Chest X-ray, PA view. Patient: 35 years old, sex F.
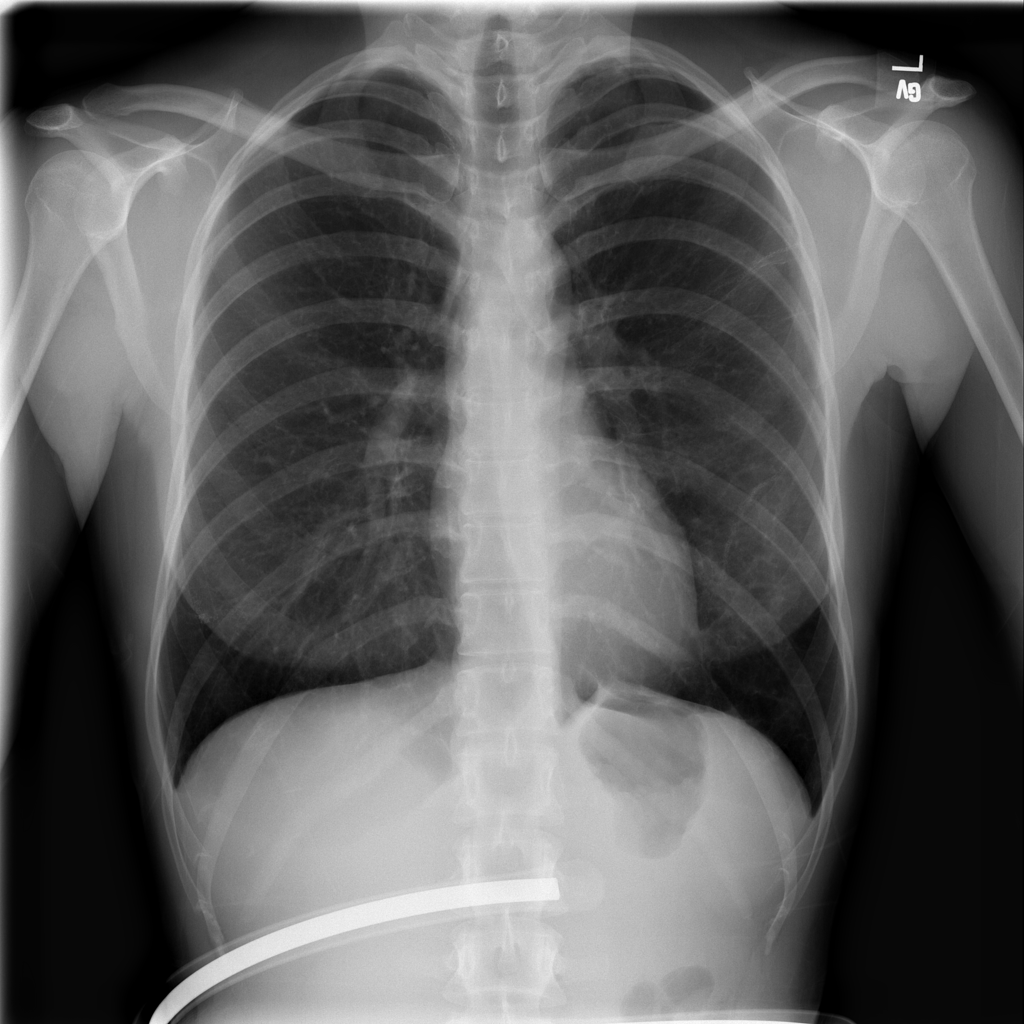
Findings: No Finding